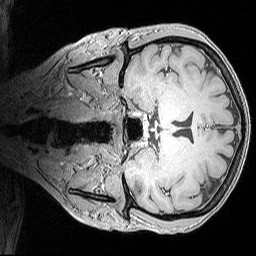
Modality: MP2RAGE
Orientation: coronal
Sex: female
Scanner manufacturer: siemens
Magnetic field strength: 3 T
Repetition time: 5 s
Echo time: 0.00292 s